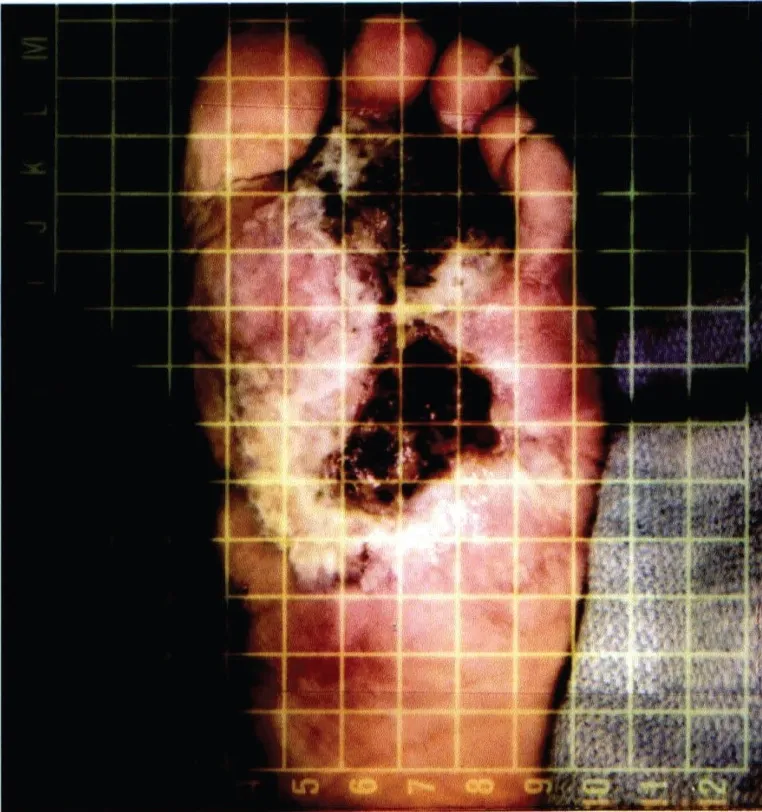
Plantar surface of the foot at time of pre-surgical evaluation.
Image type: radiology (ct)